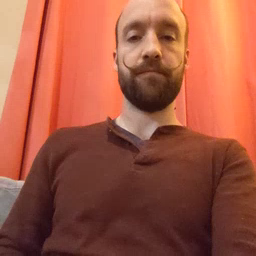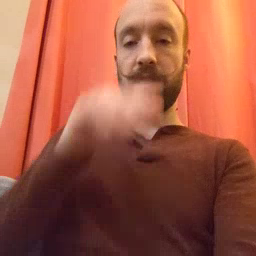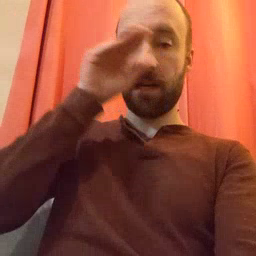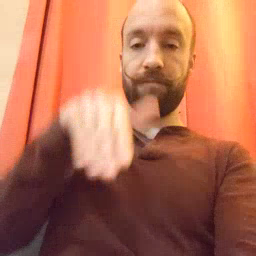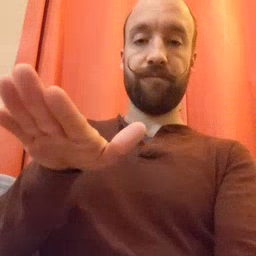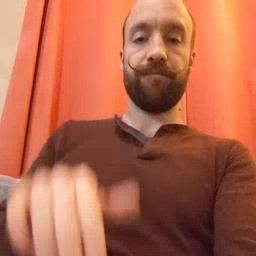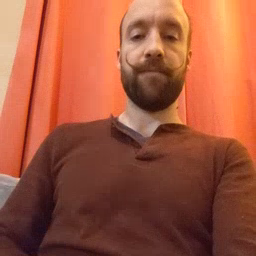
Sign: elephant